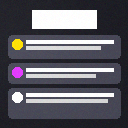
Screen state: on